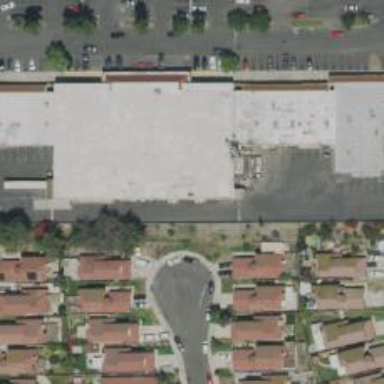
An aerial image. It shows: Supermarket building.